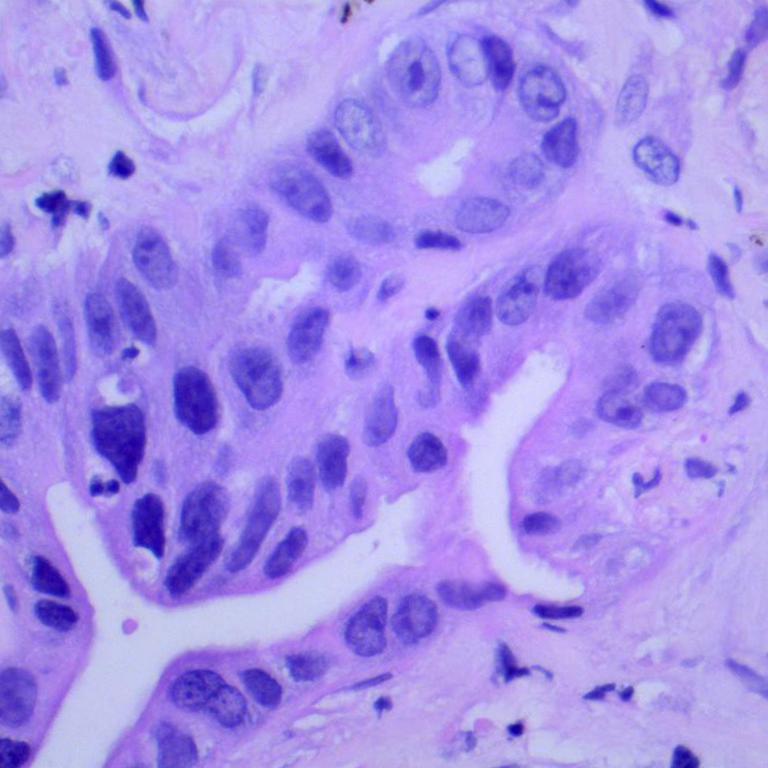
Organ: lung
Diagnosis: adenocarcinomas